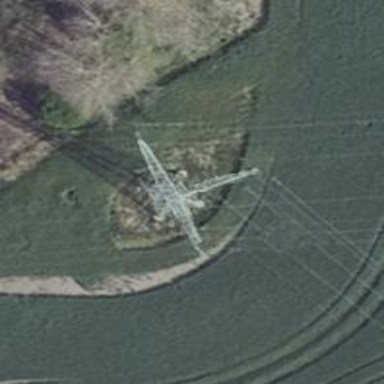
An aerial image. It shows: Power line is depicted.